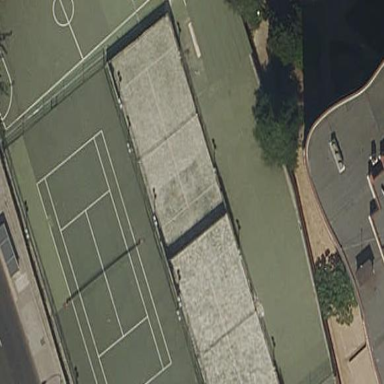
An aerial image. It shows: Tennis court on pitch designated for leisure land.